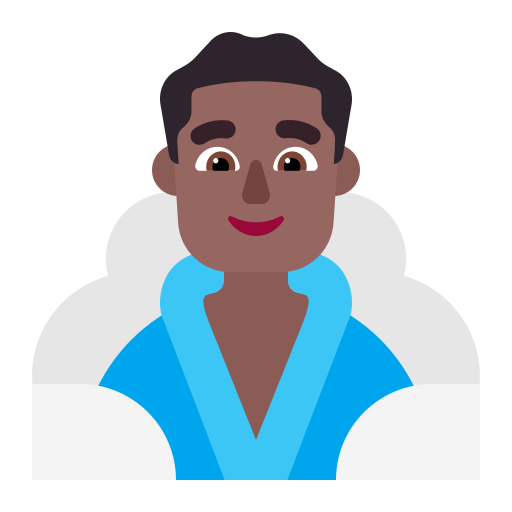
man in steamy room flat  dark